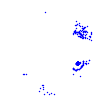
Particle: electron